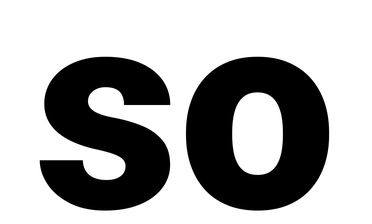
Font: Roboto_Black